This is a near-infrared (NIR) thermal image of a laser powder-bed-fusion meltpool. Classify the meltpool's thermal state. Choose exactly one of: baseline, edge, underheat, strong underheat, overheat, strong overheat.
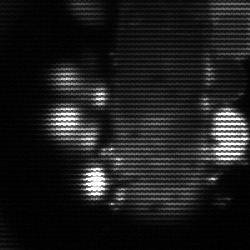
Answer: strong underheat